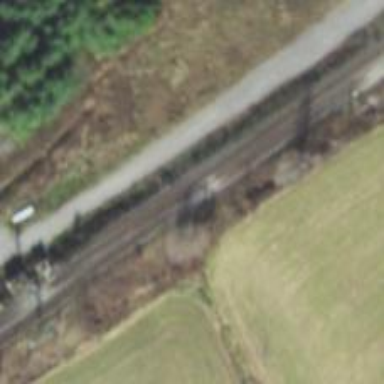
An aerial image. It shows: Railway track.